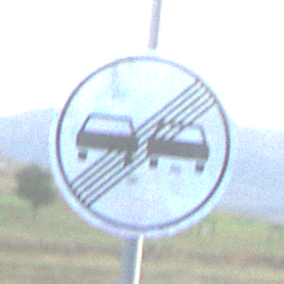
Verkehrszeichen: EndeUeberholverbot
Umgebung: Outdoor, RoadRail
Tageszeit: SunriseSunset
Wetter: PartlyCloudy
Licht: Natural
Jahreszeit: NotSpecified
Kontrast: LowContrast